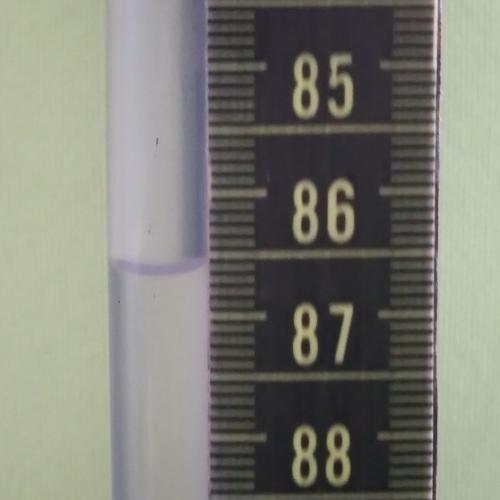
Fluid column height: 86.6 cm